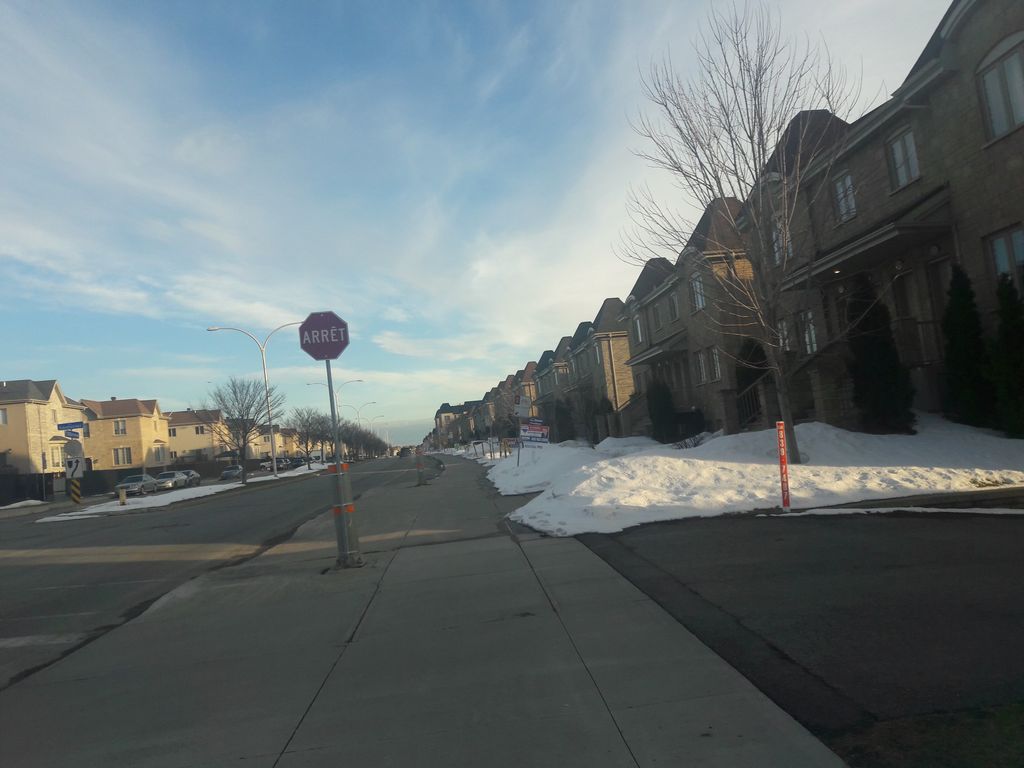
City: montreal